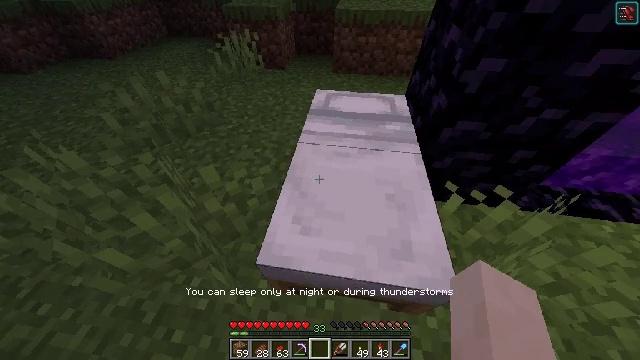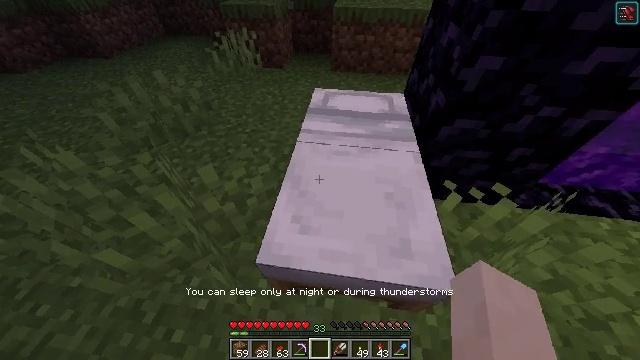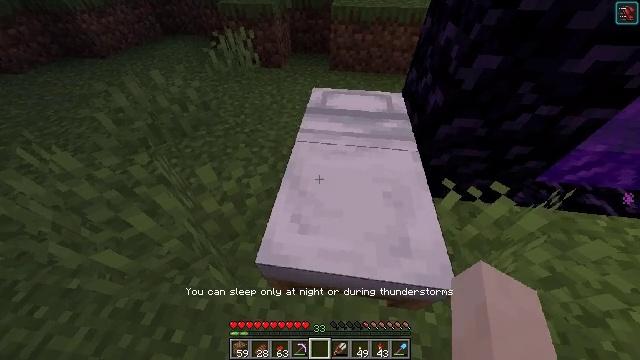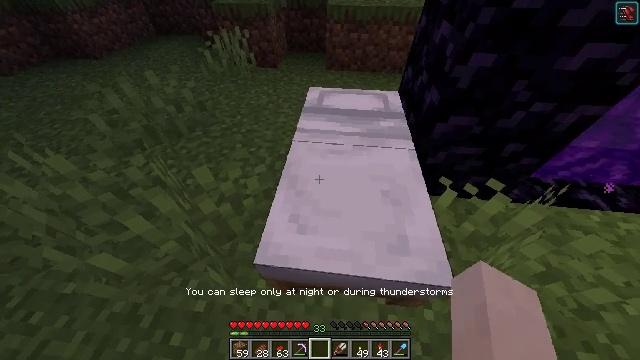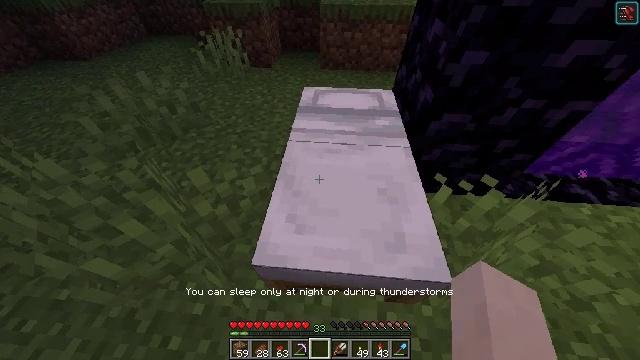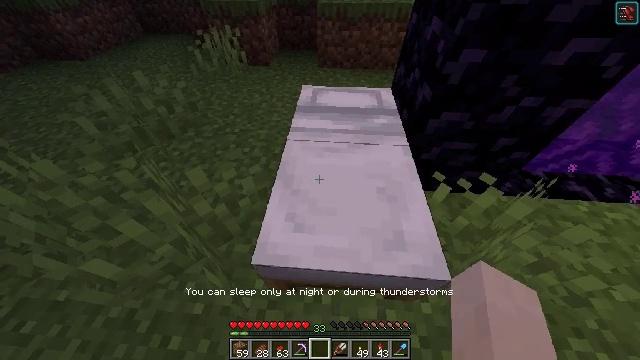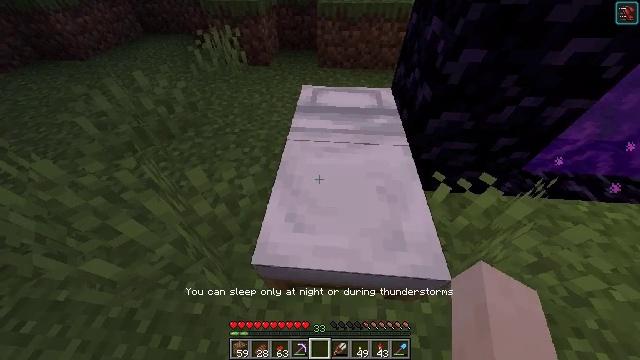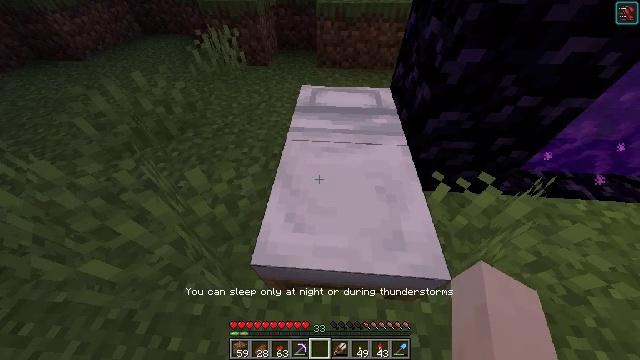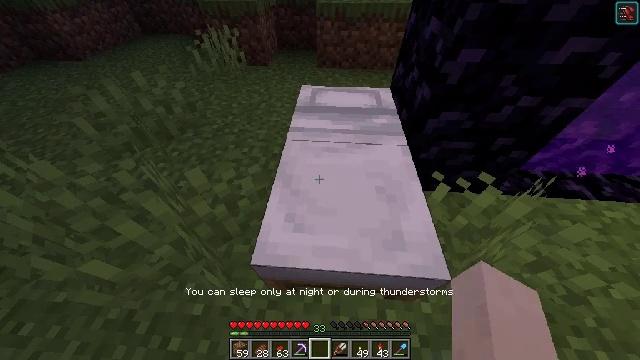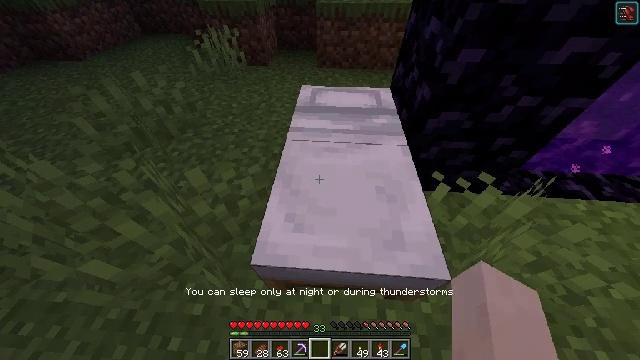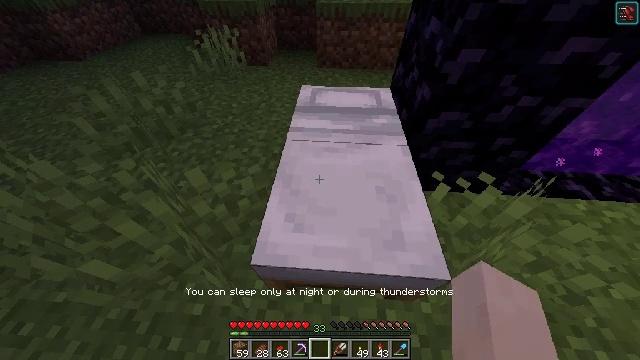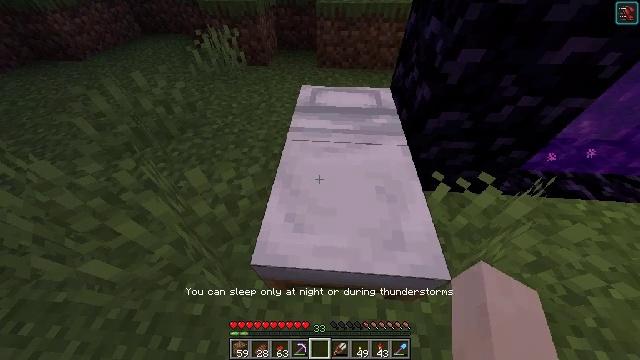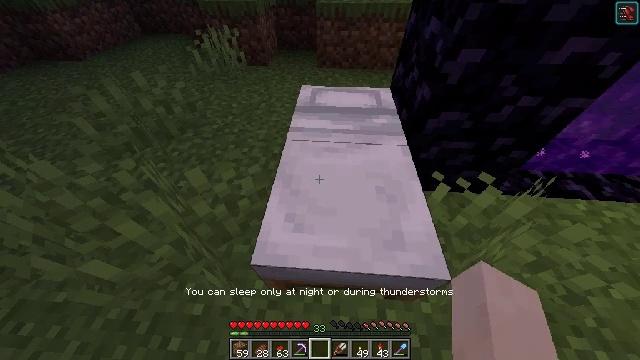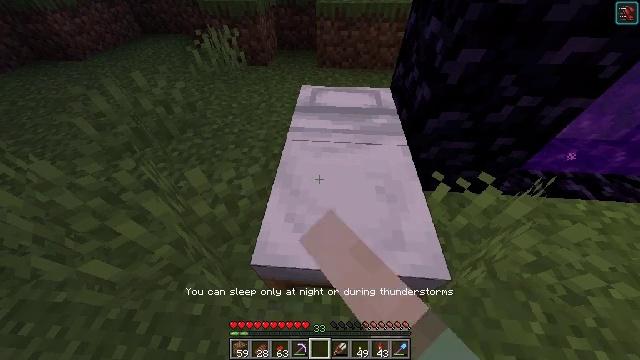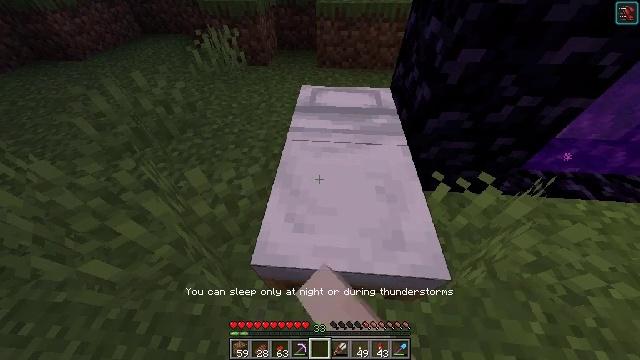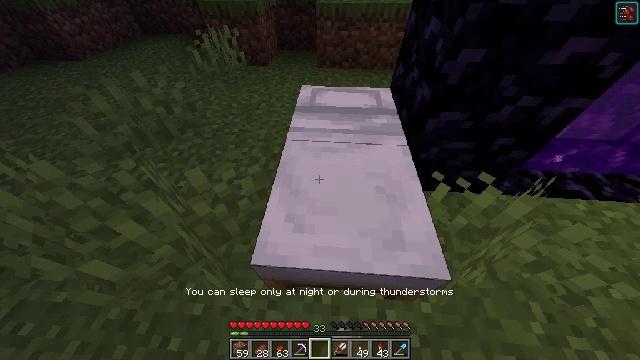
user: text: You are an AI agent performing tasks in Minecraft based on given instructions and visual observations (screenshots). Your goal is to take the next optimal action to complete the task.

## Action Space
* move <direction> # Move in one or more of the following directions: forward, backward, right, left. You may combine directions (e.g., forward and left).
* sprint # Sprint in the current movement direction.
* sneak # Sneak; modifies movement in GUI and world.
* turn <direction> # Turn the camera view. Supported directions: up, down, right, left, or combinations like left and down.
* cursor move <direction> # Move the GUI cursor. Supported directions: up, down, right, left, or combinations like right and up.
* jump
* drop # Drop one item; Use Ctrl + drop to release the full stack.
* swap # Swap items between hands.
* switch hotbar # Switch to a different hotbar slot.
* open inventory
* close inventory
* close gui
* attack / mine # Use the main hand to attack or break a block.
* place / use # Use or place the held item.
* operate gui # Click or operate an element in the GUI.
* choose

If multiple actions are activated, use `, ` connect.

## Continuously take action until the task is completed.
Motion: motion action
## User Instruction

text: Combine honeycombs to craft the honeycomb block.
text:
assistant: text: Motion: no_op
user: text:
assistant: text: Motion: no_op
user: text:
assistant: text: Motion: turn right
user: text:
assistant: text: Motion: turn right
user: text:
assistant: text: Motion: no_op
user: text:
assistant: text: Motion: no_op
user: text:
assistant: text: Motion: use / place
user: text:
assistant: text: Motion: use / place
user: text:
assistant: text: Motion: no_op
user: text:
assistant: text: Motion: no_op
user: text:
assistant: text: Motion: no_op
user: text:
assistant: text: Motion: no_op
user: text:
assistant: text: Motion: no_op
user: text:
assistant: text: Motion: no_op
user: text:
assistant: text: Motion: no_op
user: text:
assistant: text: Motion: no_op
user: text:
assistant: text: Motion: no_op
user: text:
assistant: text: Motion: no_op
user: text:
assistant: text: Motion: no_op
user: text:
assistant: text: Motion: no_op
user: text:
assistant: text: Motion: no_op
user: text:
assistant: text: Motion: no_op
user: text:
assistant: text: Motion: no_op
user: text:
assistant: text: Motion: no_op
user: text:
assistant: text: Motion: no_op
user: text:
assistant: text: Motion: no_op
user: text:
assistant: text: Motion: no_op
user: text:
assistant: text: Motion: no_op
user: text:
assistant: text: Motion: no_op
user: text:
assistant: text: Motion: no_op